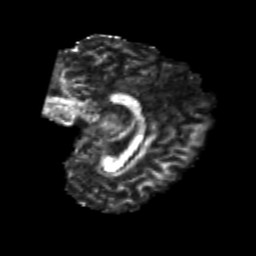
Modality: FA
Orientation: sagittal
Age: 24
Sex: female
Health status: healthy
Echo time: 0.074 s